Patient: sex F, age 58
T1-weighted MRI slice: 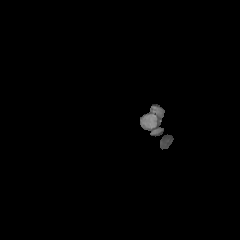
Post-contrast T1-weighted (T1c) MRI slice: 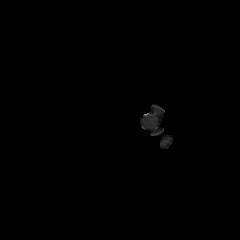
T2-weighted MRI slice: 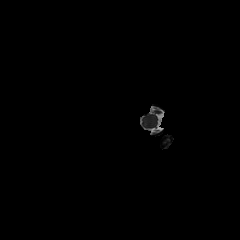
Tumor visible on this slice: no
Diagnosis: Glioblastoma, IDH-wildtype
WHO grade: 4